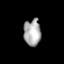
Tissue: lung
Cell type: Epithelial cells
Senescence score: 0.1672
Nuclear area (px): 442
Mean DAPI intensity: 171.882